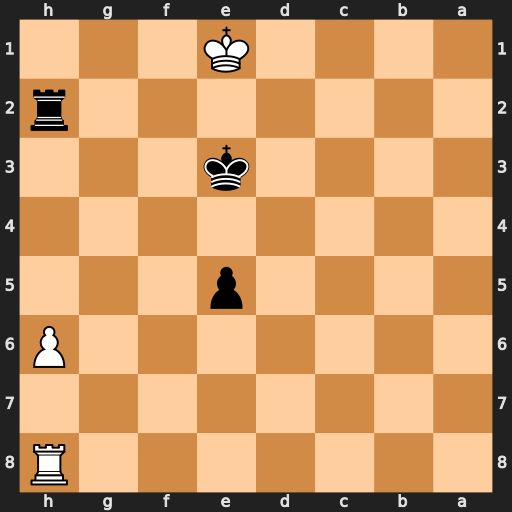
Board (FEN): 7R/8/7P/4p3/8/4k3/7r/4K3
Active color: b
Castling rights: -
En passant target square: -
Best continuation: Rh1#